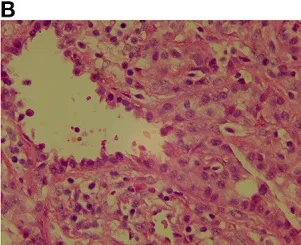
The pathological images of two GGOs show that the heteromorphic cells are arranged in the form of acini, the cells are dense, the nucleus is hyperchromatic, the cytoplasm is abundant and eosinophilic, peripheral fibrous tissue and lymphocyte proliferate. (B) Lesions in the posterior segment of the left upper lobe apex, HE x400.
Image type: pathology (h&e)